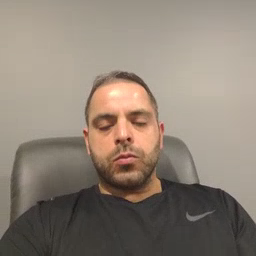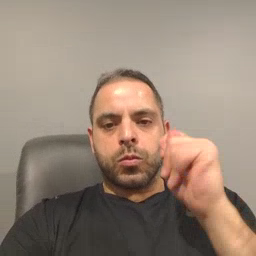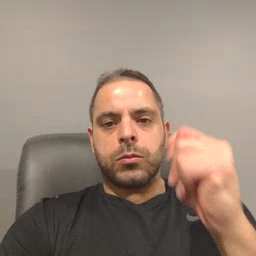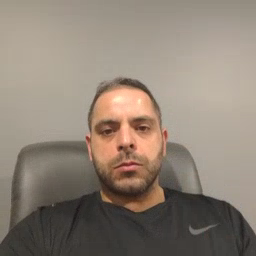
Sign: toy